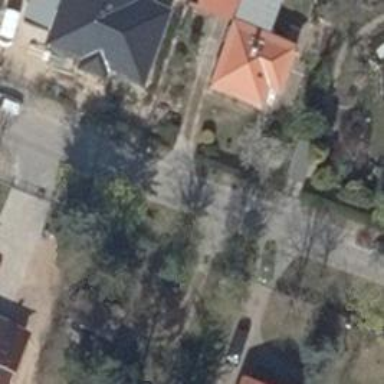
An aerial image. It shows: Driveway leading to service road.